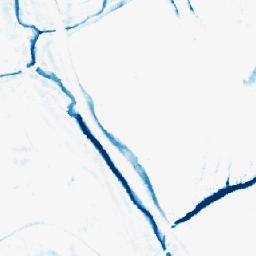
Category: morphological
Decomposition family: morphological_rect
Decomposition parameters: operation: closing
width: 10
height: 10
Upsampling method: nearest
Upsampling parameters: scale: 4
Upsampling scale: 4